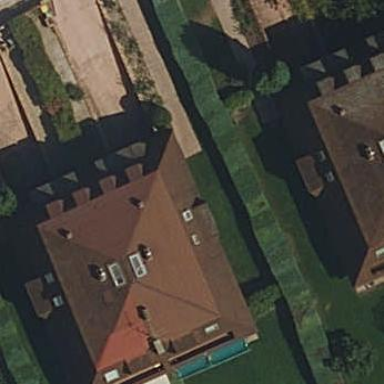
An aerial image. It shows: Part of building.